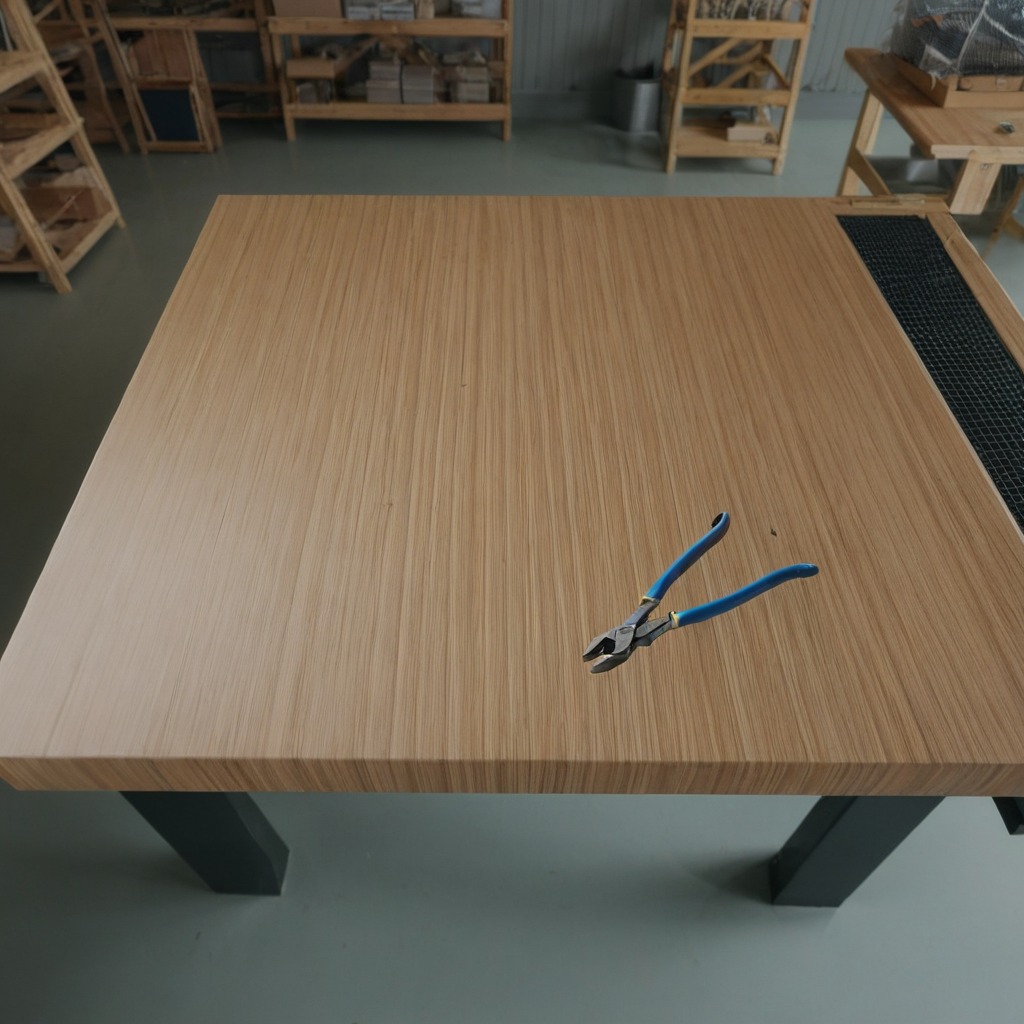
A plier is lying on the workbench.